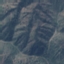
Label: HerbaceousVegetation